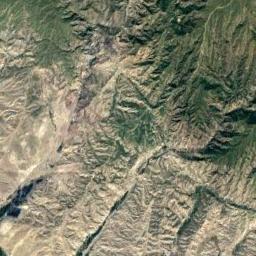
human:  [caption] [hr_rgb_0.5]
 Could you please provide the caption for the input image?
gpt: The mountain is consist of half of green plants and half of bare land .

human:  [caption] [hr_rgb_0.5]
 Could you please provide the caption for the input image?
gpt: The folded mountain consists of some ridges and valleys and is covered with some vegetation .

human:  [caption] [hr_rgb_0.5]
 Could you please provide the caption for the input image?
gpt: Thirty percent of the area on this mountain is covered by vegetation .

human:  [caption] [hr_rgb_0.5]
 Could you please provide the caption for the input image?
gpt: There are many trees on the mountain .

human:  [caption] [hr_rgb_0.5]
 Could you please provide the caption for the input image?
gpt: There are some green land and rifts on the mountain .